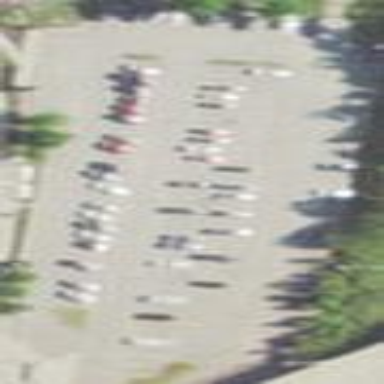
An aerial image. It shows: Parking area with park and ride facility.